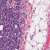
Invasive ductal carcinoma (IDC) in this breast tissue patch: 1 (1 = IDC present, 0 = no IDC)